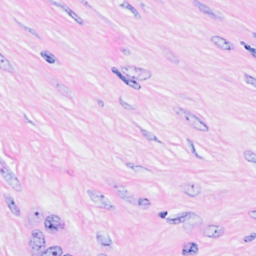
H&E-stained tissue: Breast